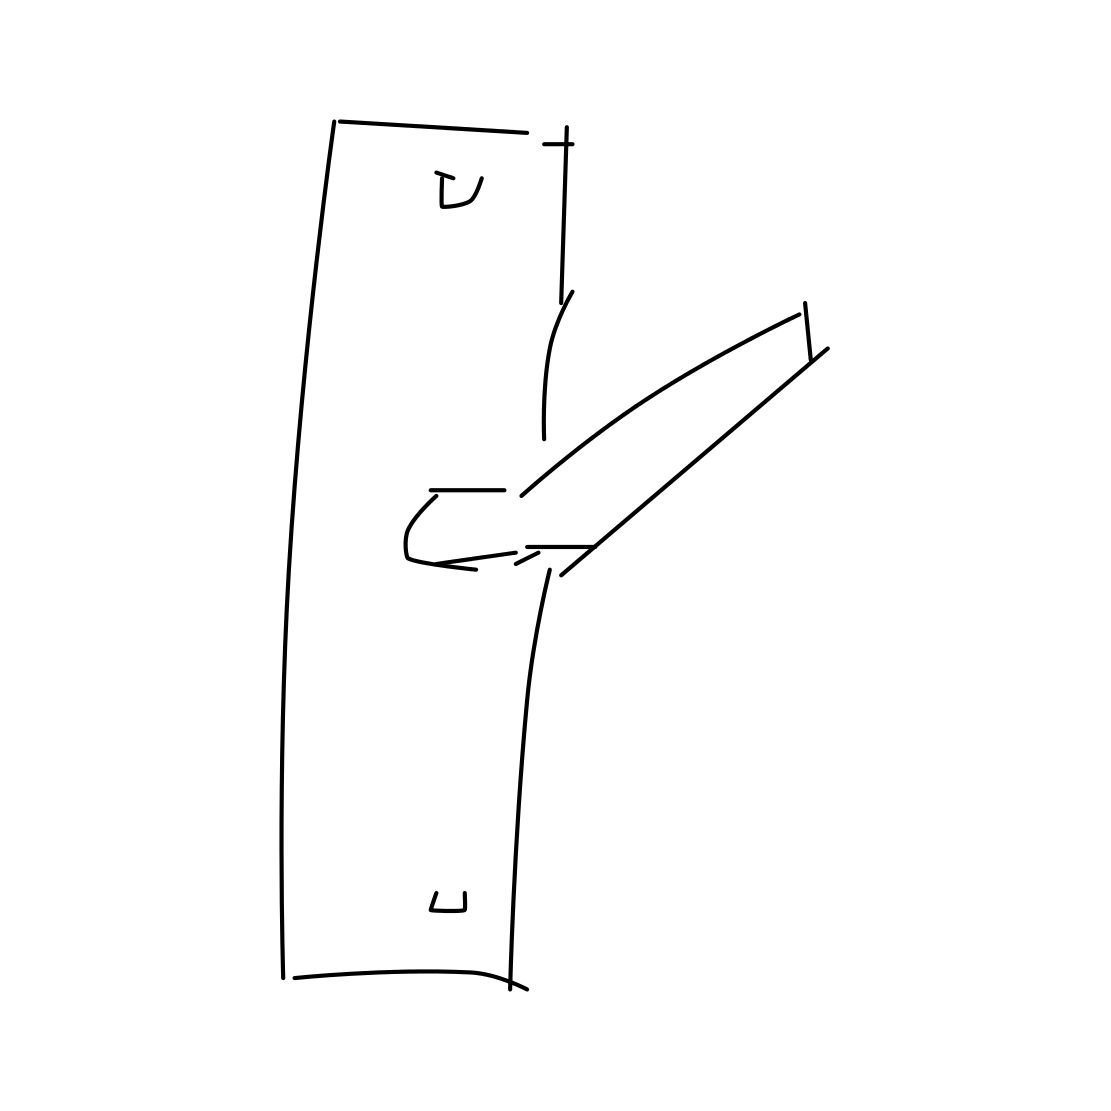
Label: door handle